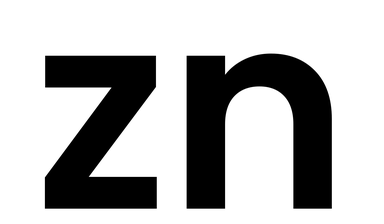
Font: Poppins-SemiBold